Question: I'm using System Bar Tint to make my status and navigation bars translucent and with the color i want. The github: <URL>
It's working perfectly! I hace one tiny problem, when the phone turns into landscape or portrait mode.
Because of the translucent status and nav, I have to get the layout and add a margin-top when im in portrait mode for example, simulating this way the space the status bar has.
But my problem comes in PreferenceScreen activity. I use:
'''
addPreferencesFromResource(R.xml.preferences);
'''
to create my preferences screen. And i cannot get the way to change the layoutParams.
Does anyone have a solution for this??
Thanks!

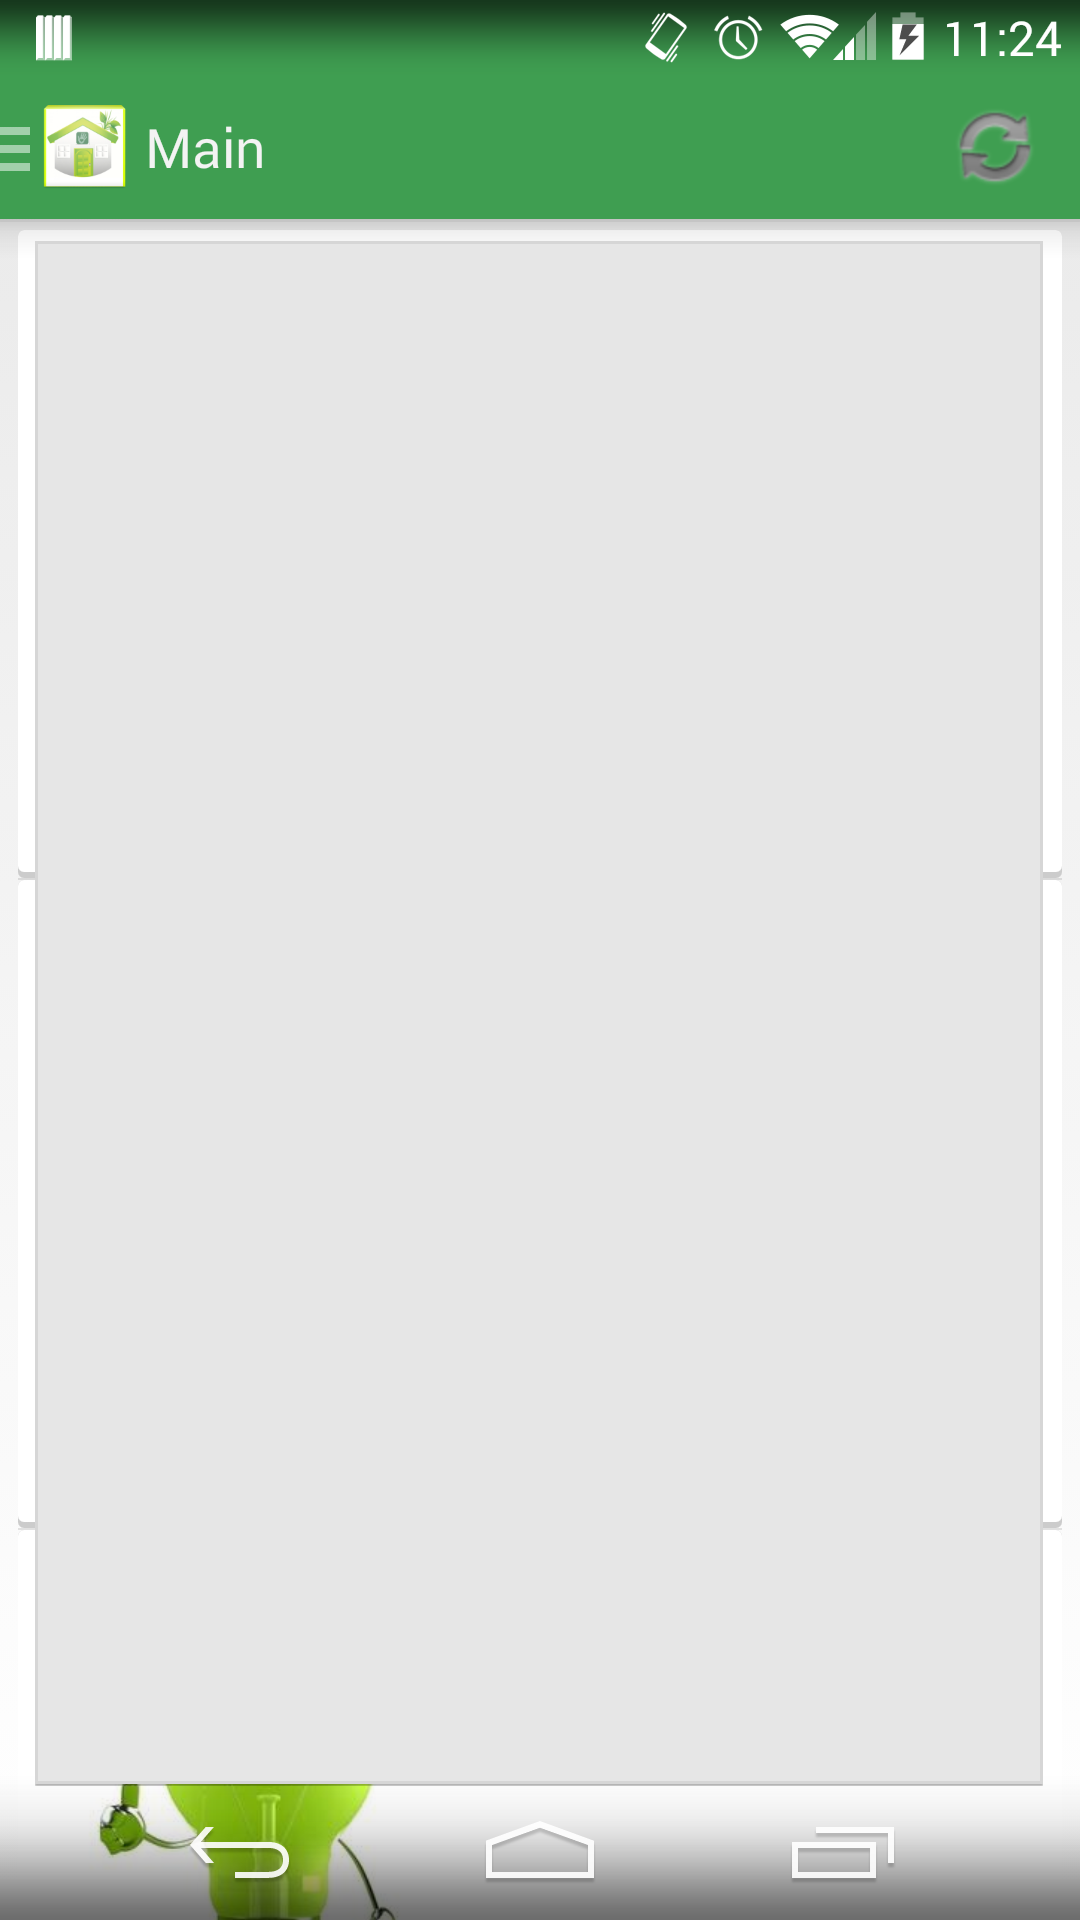
Answer: A1. Use Theme.
<URL>
---
A2.
'''
ListView listView = getListView();
'''
and set layoutParams to listView.
PreferenceActivity is a subclass of ListActivity.